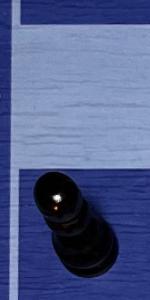
Label: Pawn_Black